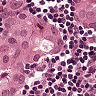
Metastatic tissue present: yes